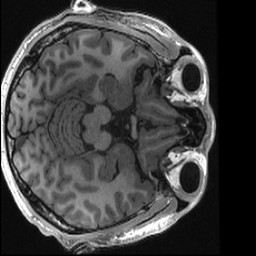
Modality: T1w
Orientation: axial
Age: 30
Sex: male